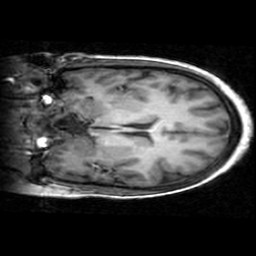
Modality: T1w
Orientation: coronal
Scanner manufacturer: ge
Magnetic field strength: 3 T
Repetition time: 0.009036 s
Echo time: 0.00184 s